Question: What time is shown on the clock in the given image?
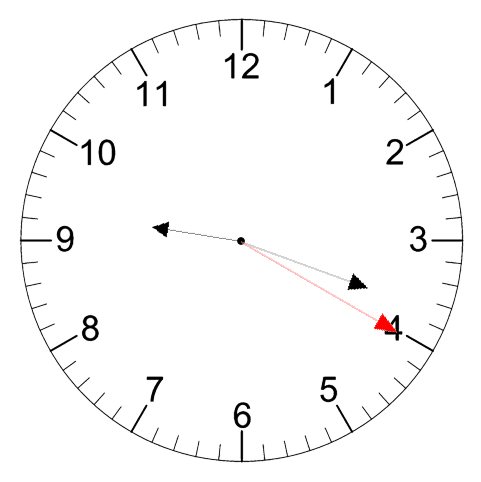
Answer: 09:18:20